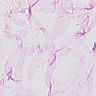
Metastatic tissue present: no